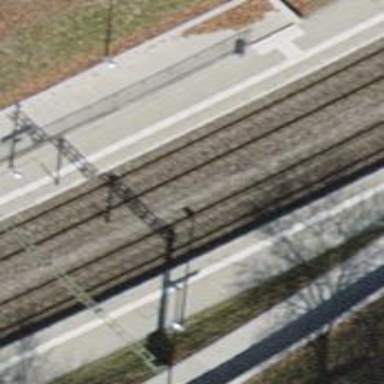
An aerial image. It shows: Railway with electrified contact lines.